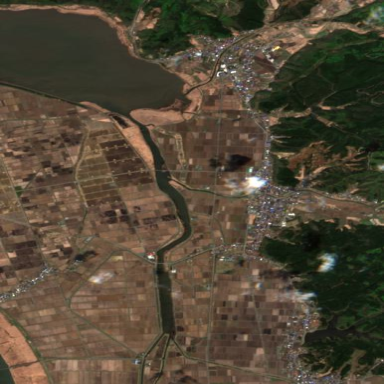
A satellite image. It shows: Farmland with rice crops growing. The produce is rice.